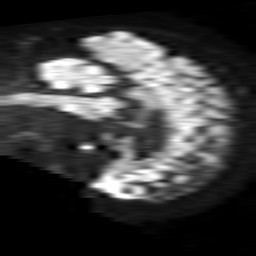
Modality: TRACE
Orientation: sagittal
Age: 77
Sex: female
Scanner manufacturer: philips
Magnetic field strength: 1.5 T
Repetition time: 4.6 s
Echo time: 0.08631 s